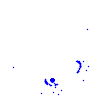
Particle: pion